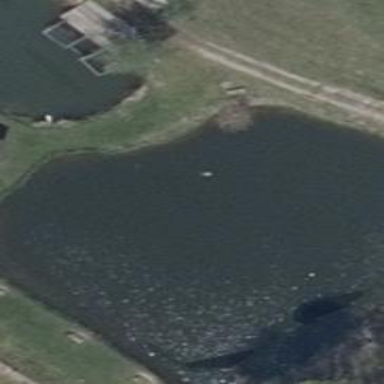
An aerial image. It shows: Pond with natural water.